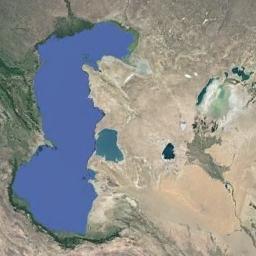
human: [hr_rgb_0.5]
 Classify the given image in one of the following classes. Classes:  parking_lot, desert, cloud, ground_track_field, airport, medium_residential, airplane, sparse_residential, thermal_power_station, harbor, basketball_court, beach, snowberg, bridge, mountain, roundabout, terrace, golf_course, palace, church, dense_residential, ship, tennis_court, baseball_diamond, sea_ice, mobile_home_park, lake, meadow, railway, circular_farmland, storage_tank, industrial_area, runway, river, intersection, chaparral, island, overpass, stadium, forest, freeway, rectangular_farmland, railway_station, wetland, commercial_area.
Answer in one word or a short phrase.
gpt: lake